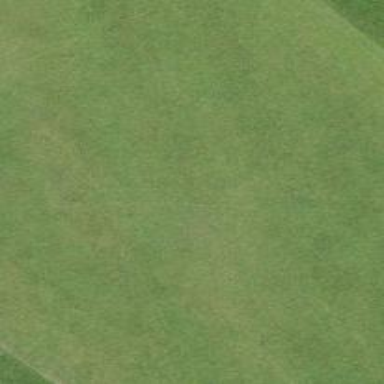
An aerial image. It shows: Golf hole.